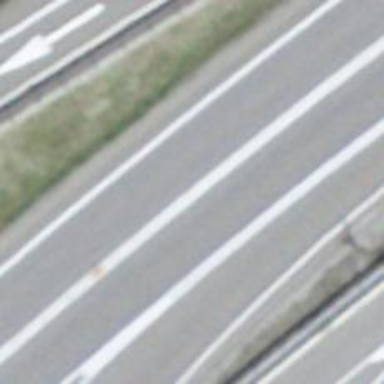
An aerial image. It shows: Trunk link highway with asphalt surface.